Question: I added Core Data to my existing app. I added the methods and properties in the App Delegates and I added '#import <CoreData/CoreData.h>' to the prefix file.
But I am still getting the following errors:
Here is the link for the bigger picture: <URL>
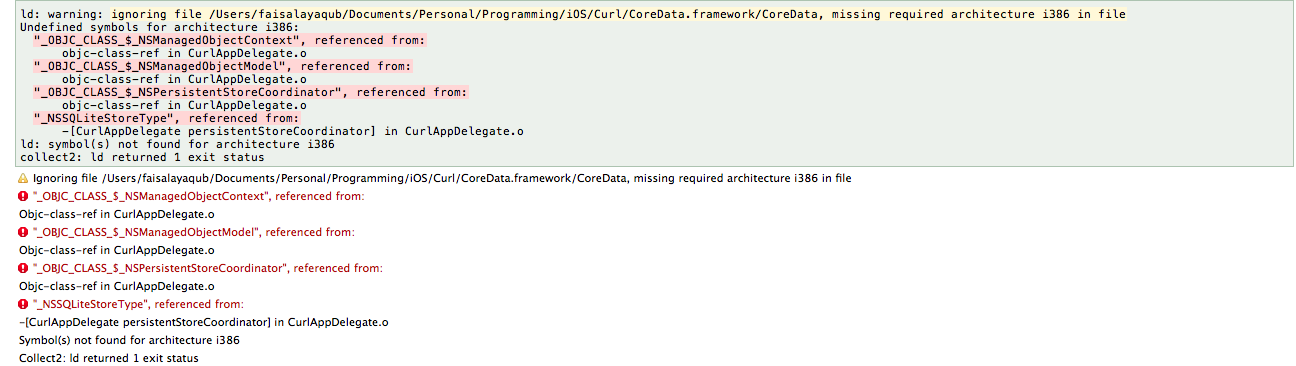
Answer: If you're using xcode 4, you can add frameworks by clicking your project on the left (all the way on top of your files), going to 'Build Phases' and then opening 'Link Binary With Libraries'. There, click the plus, and select what framework to add.
I dont know exactly how it went in xcode 3, but you can find that everywhere on the web ;)